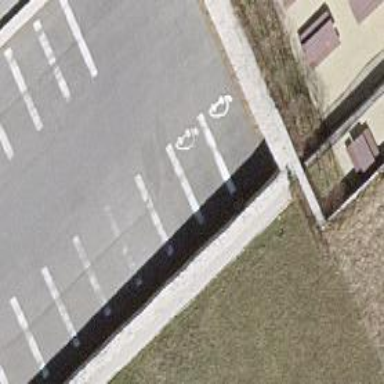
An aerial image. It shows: Charging station.